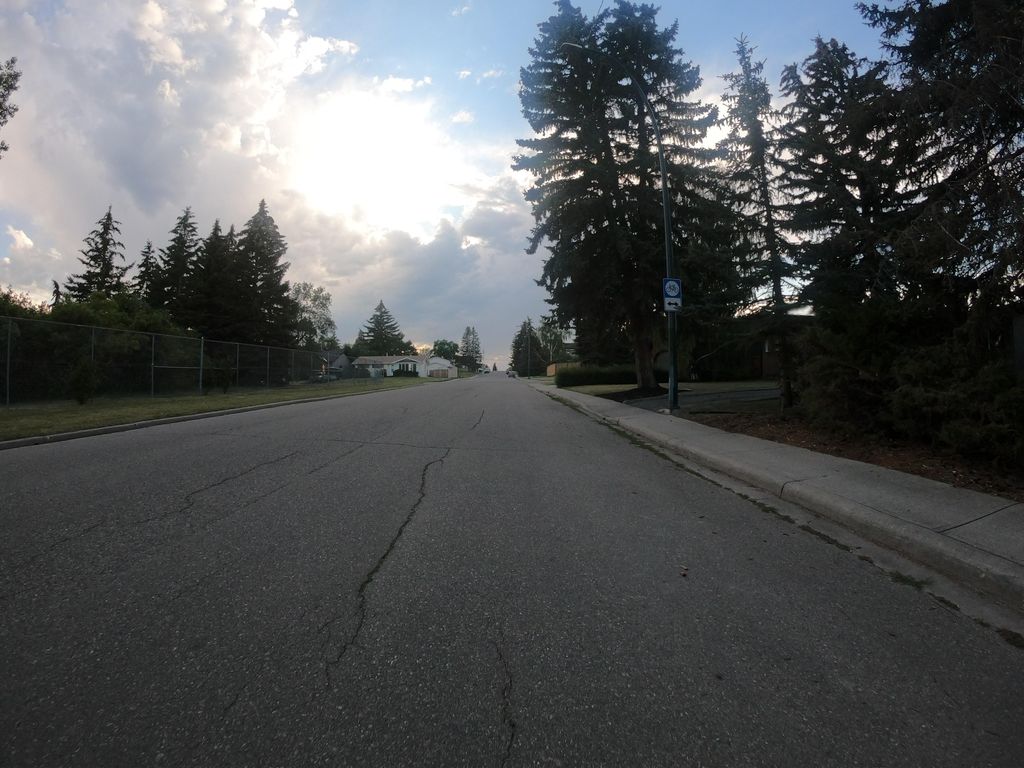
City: calgary